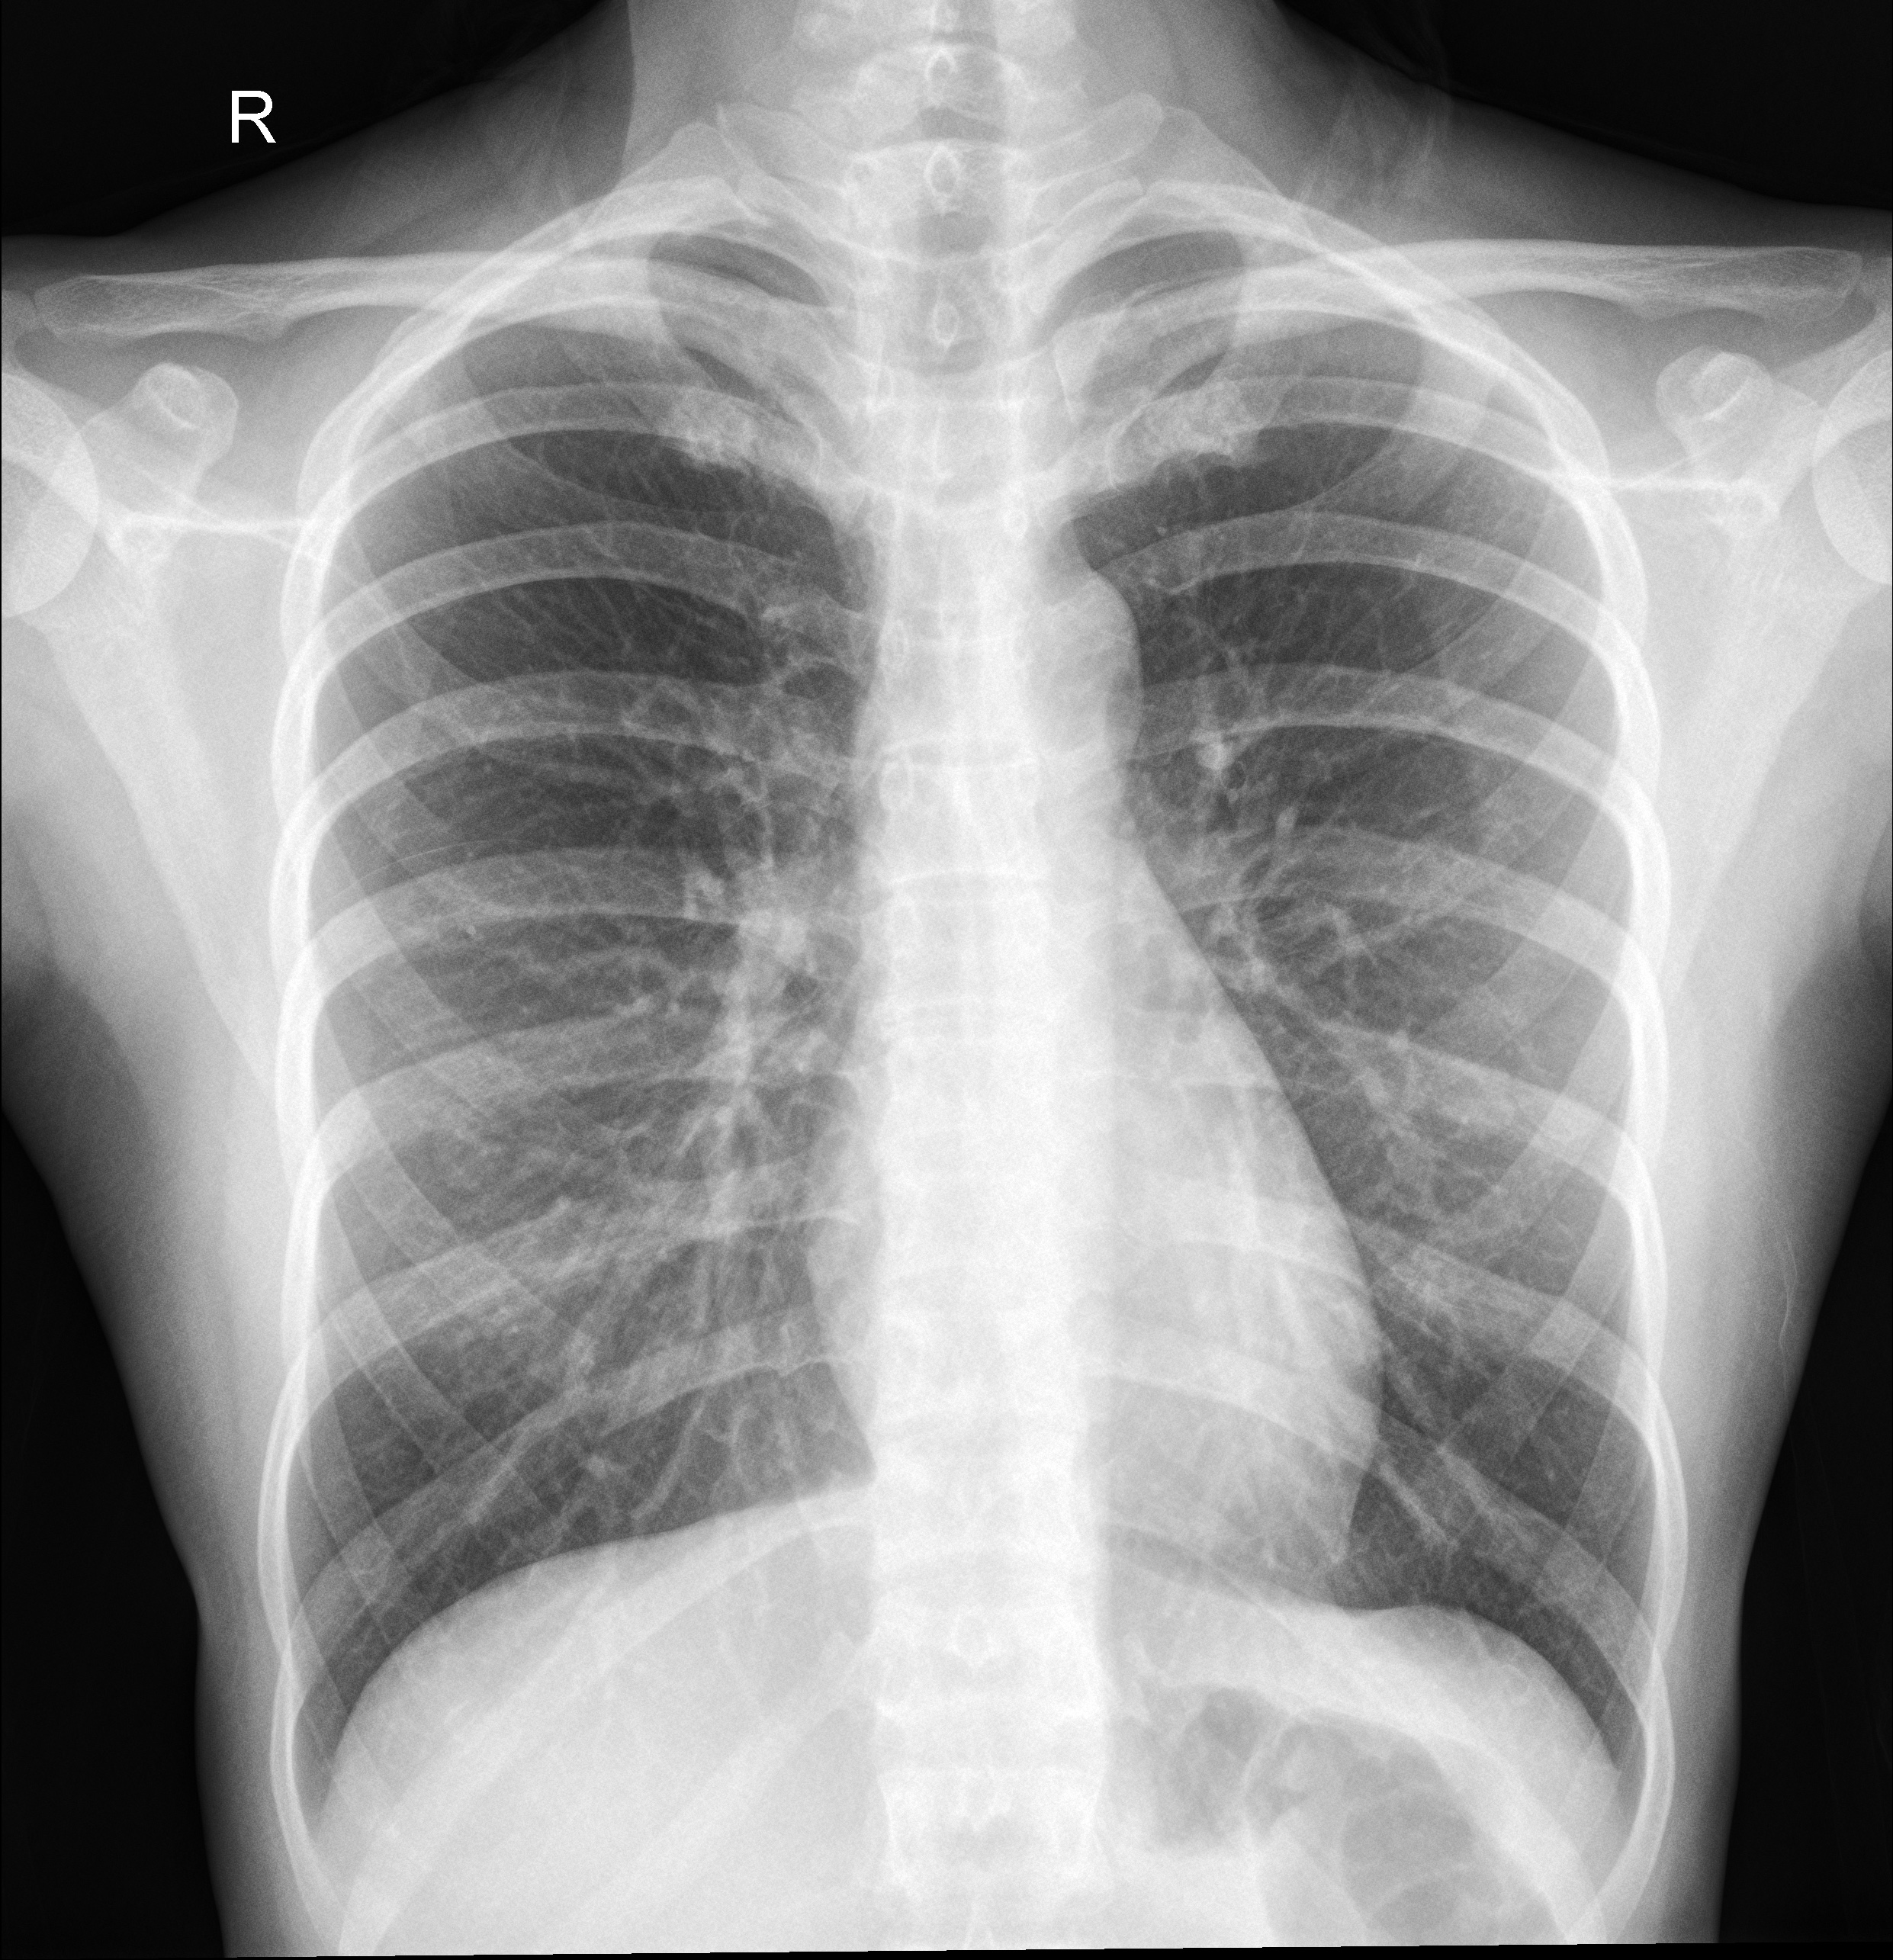
Diagnosis: NORMAL